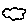
Label: cloud